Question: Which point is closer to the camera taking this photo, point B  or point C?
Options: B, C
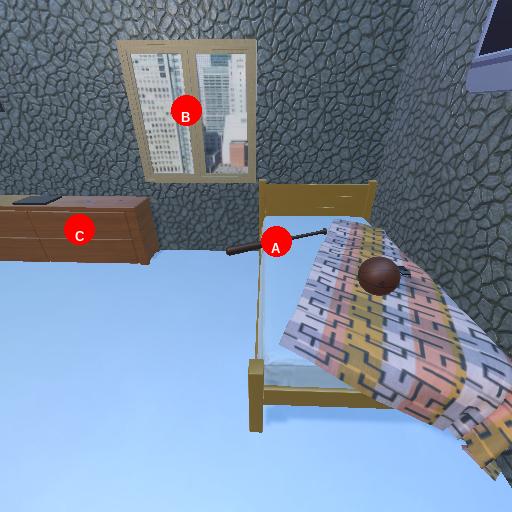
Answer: B